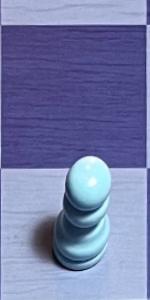
Label: Pawn_White